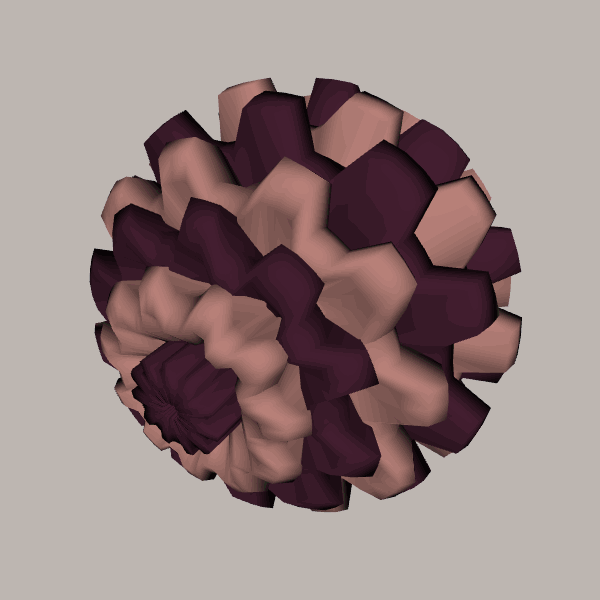
Background: light